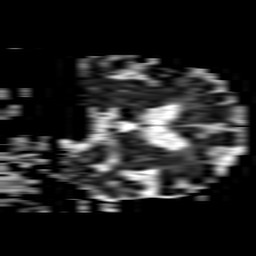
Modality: ADC
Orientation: coronal
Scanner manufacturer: philips
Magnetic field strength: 1.5 T
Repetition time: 3.392 s
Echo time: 0.06899 s